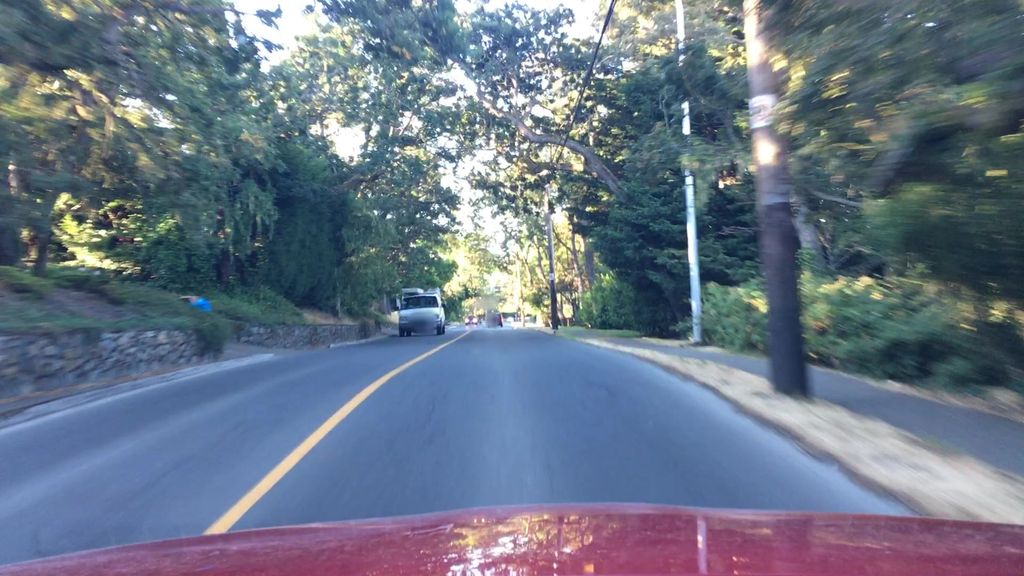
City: victoria